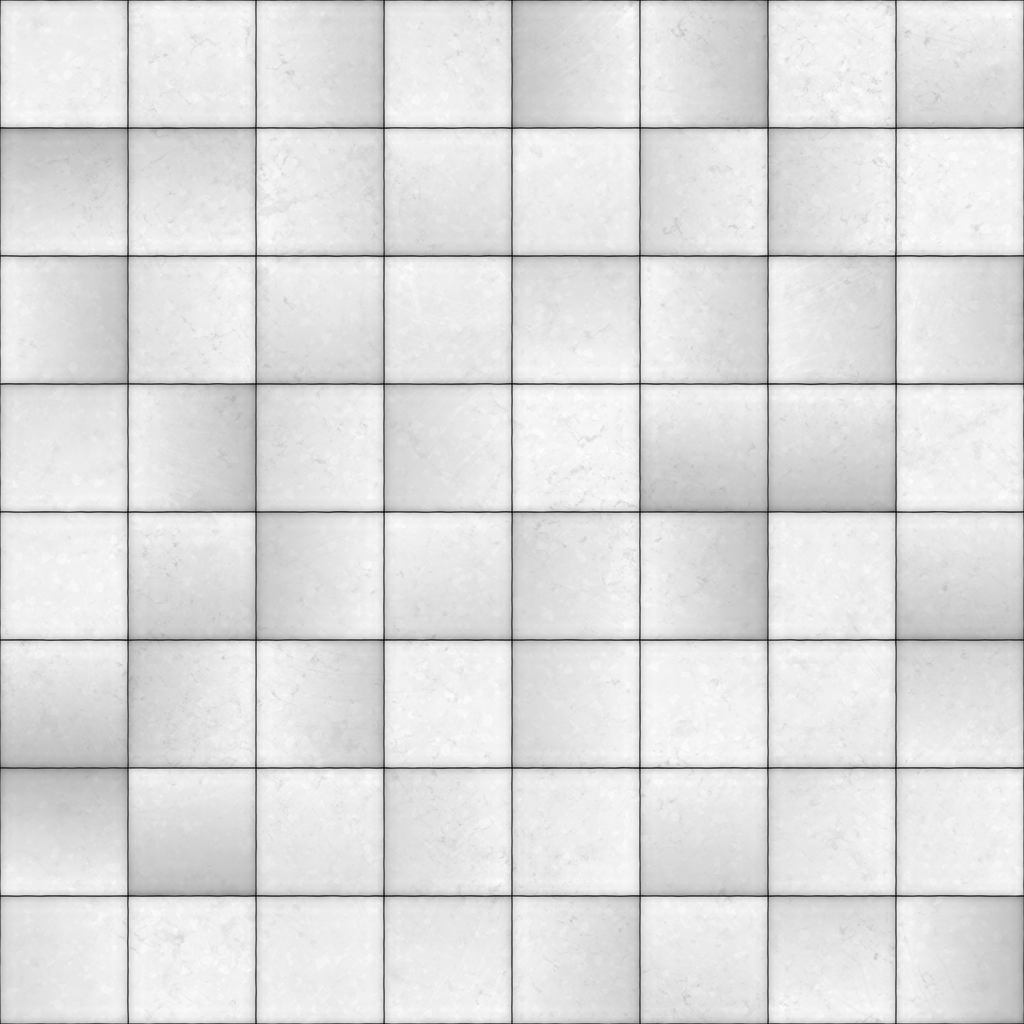
Texture map type: Displacement